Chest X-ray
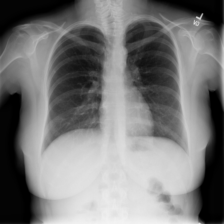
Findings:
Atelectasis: negative
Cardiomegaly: negative
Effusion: negative
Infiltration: negative
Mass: negative
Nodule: negative
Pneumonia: negative
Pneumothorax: negative
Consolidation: negative
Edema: negative
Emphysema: negative
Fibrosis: negative
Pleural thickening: negative
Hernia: negative